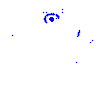
Particle: electron